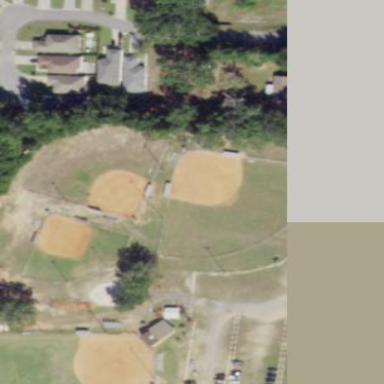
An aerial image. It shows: Baseball pitch for leisure land.